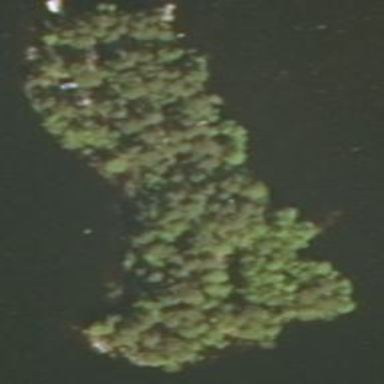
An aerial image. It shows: Island.